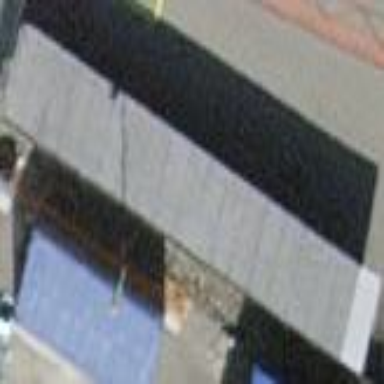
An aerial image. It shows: View of roof of building.